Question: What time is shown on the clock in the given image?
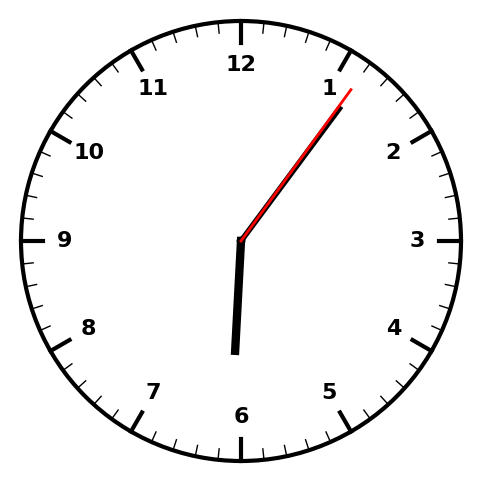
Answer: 06:06:06